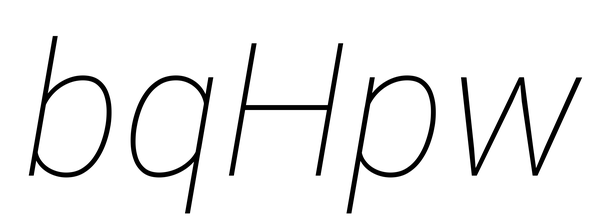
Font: Roboto-Italic_Thin_Italic